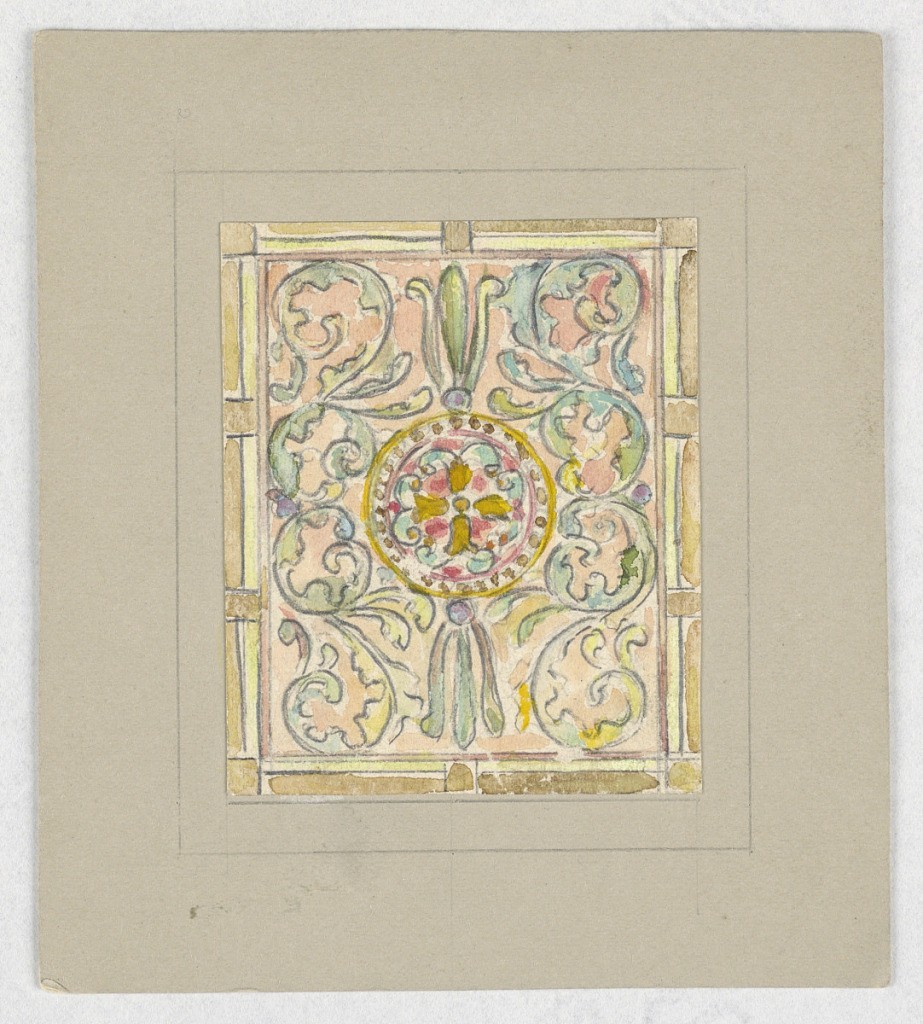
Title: Design for stained glass
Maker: Alice Cordelia Morse, American, 1863–1961
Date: late 19th century
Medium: Brush and gouache, graphite on paper mounted on tan illustration board
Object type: Drawing
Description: Square window design with C-scrolls in blue and green; at center circular medallion in yellow with tulips.